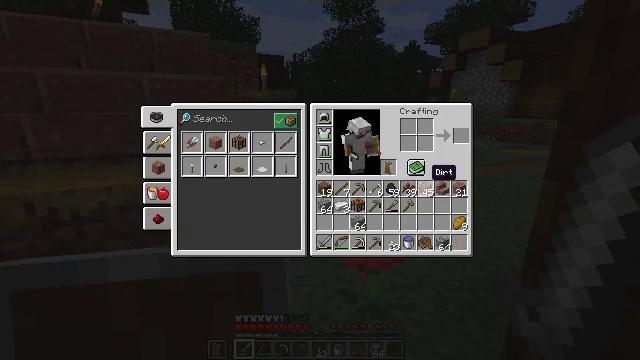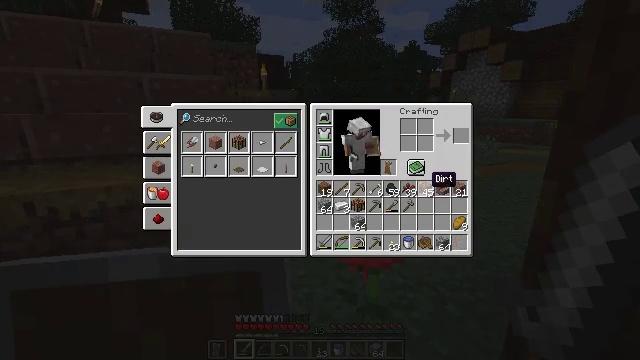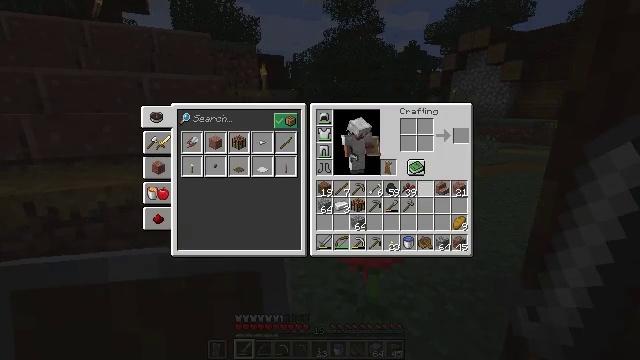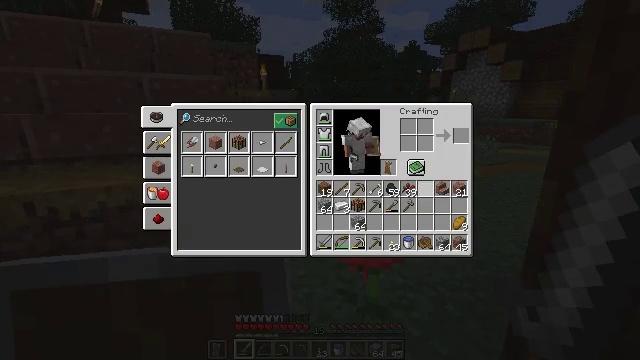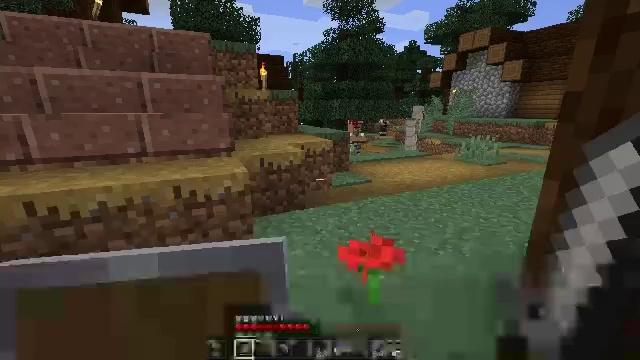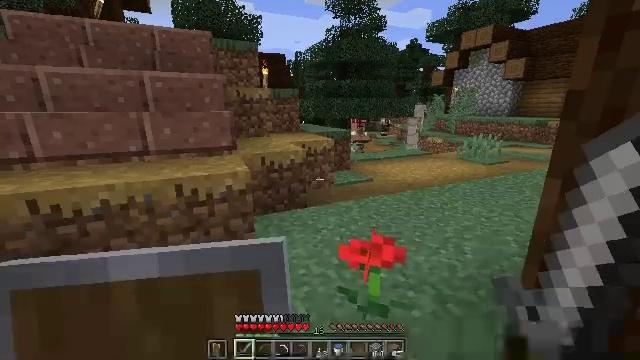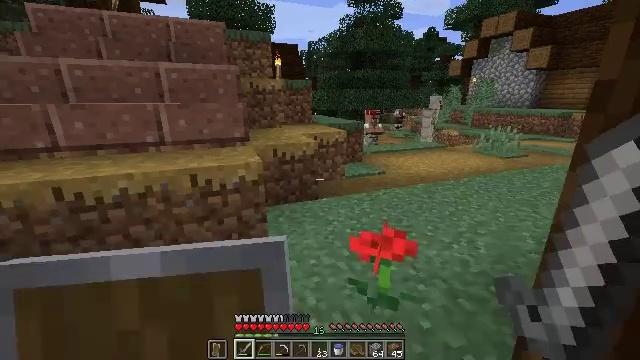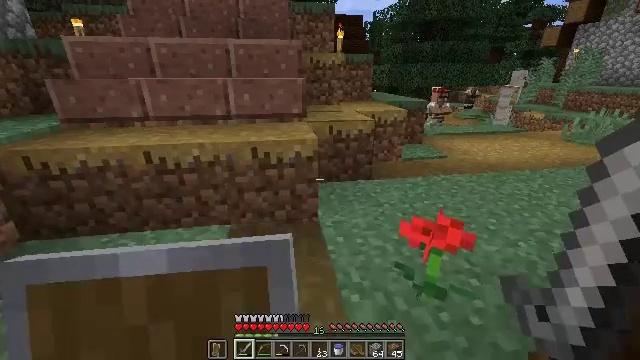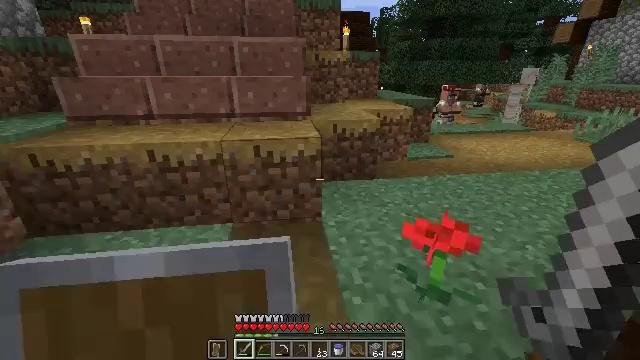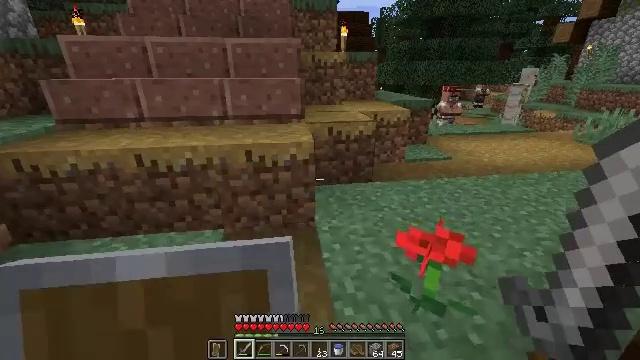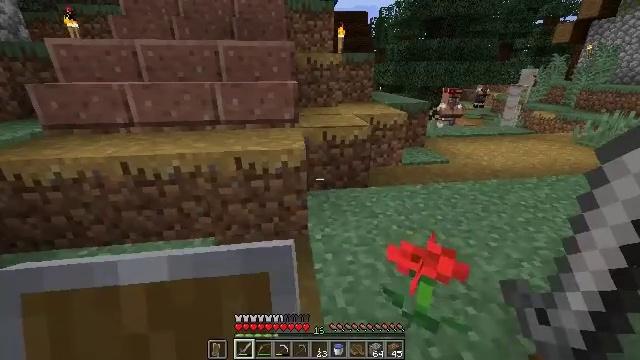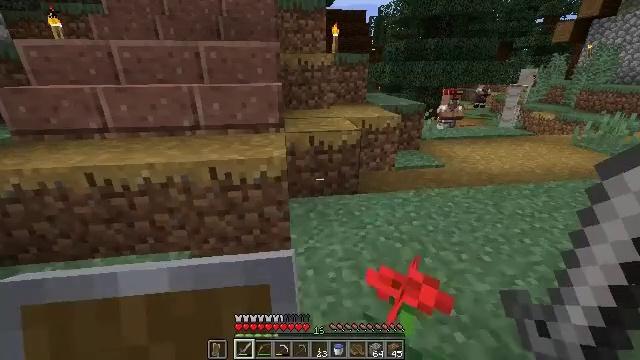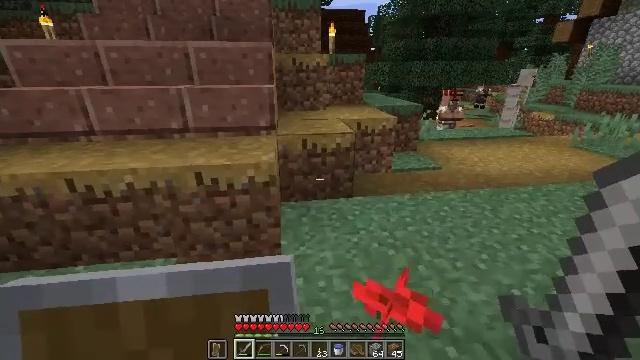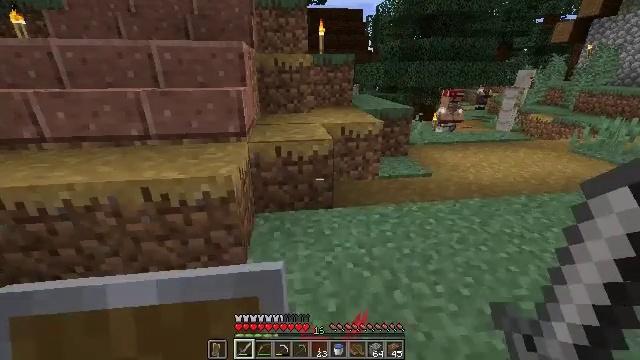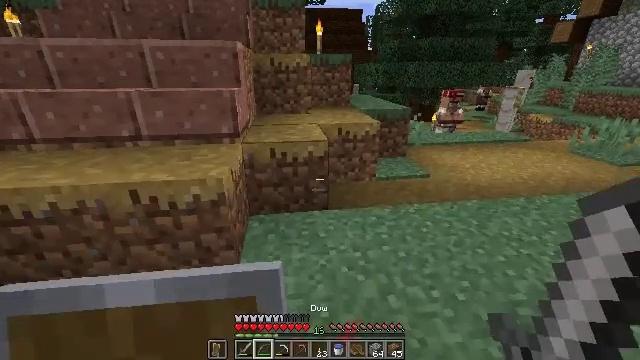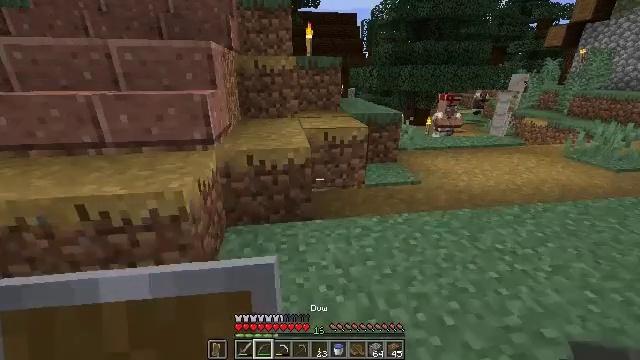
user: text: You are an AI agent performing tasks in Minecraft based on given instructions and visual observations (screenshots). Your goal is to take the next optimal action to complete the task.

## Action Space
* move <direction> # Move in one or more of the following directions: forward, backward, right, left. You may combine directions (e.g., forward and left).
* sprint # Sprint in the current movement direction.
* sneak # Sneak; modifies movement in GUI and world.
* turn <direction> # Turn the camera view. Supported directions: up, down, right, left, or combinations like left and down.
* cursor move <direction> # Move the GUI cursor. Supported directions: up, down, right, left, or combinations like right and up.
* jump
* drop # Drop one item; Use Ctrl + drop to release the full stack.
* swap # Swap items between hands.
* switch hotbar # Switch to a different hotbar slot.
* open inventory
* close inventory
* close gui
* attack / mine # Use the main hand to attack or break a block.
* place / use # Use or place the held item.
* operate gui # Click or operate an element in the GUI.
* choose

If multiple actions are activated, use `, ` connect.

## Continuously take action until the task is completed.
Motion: motion action
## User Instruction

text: craft item air
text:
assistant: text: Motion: sneak, cursor move down
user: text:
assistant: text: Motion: sneak, operate gui
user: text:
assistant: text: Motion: sneak, operate gui
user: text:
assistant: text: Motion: sneak
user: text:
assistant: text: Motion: close gui
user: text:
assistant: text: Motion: turn left and down
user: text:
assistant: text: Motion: turn left and down
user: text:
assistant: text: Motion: move forward and move right, turn left
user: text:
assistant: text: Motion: move forward and move right
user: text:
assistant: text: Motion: move forward and move right
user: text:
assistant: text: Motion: move forward and move right
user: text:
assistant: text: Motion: move forward and move right
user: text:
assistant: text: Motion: move forward and move right
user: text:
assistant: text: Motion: move forward and move right
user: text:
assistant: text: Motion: move forward and move right
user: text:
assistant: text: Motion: move forward and move right, turn up
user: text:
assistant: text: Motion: move forward and move right, turn left and up
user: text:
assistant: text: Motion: move forward and move right, turn left and up
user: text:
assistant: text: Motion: move forward and move right, turn left and up
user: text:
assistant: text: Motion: move right, turn left
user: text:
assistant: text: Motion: move right, turn left
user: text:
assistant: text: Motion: move right, turn left
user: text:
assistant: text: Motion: move right, turn left
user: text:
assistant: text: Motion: move right, turn left and down
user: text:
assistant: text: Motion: move right, turn down
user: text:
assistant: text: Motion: move right, turn right and down
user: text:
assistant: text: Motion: move right
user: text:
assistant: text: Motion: move right
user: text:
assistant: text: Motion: move back and move right
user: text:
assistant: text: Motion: move back and move right